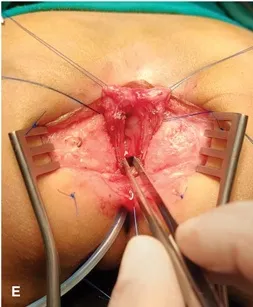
Operative steps of posterior sagittal anorectoplasty (PSARP). (
E
) A vertical midline incision is made in the posterior wall of the mobilized distal rectum to expose its fistulous communication anteriorly into the vagina/sinus.
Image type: medical_photograph (other_medical_photograph)